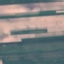
Land use / land cover class: AnnualCrop